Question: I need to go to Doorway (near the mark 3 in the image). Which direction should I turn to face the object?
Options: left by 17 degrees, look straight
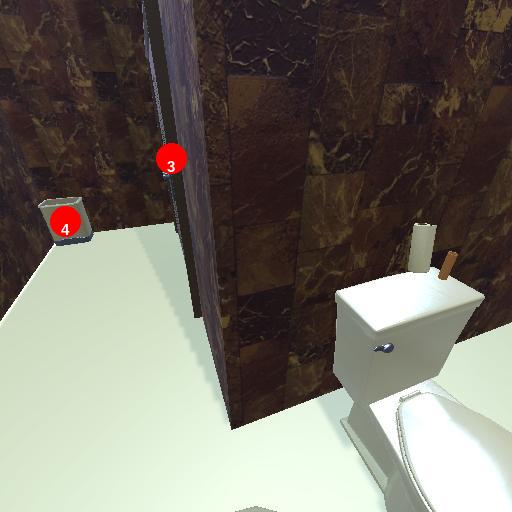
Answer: left by 17 degrees